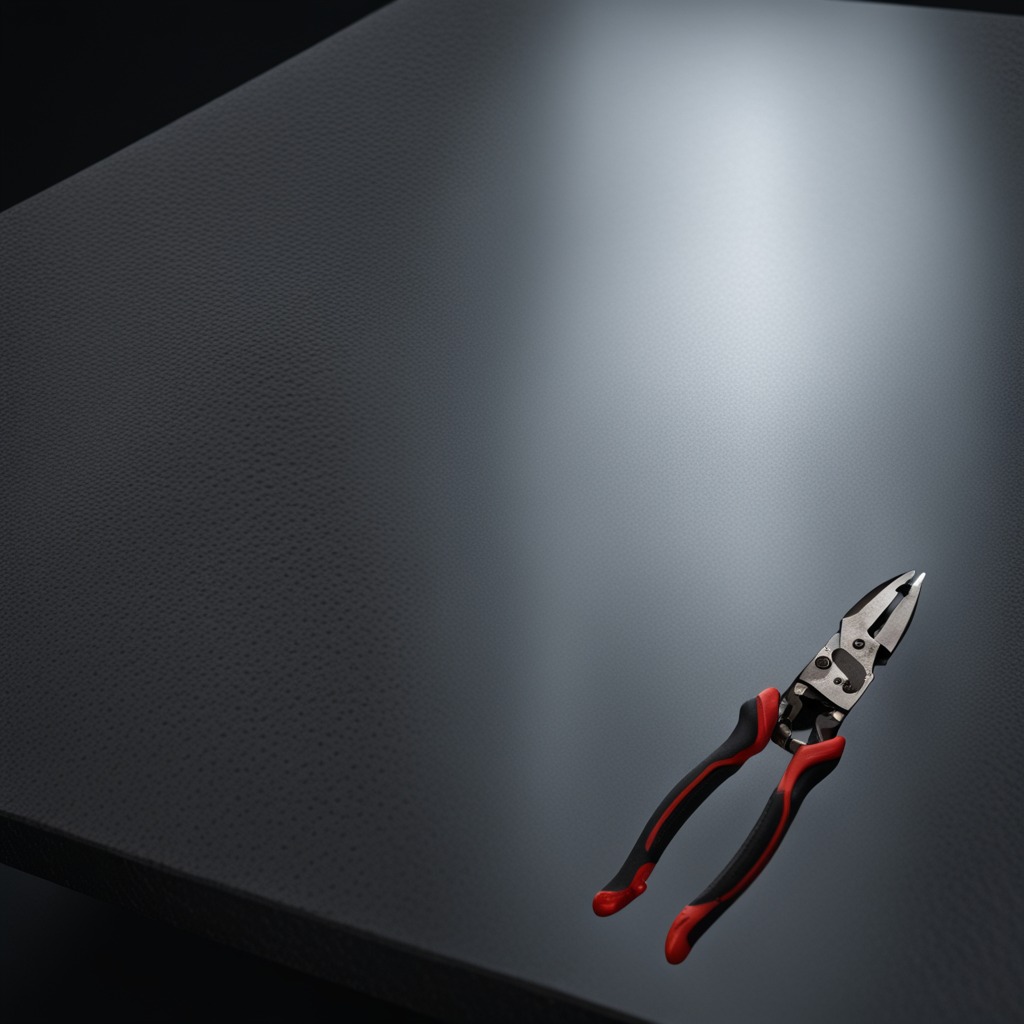
A plier is lying on a clean granite table inside a workshop at night.